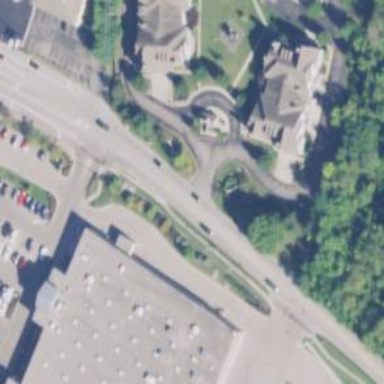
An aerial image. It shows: Stop road.